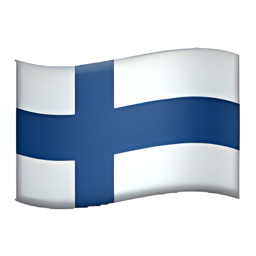
Name: flag for finland
Emoji: 🇫🇮
Group: Flags
Sub-group: country-flag